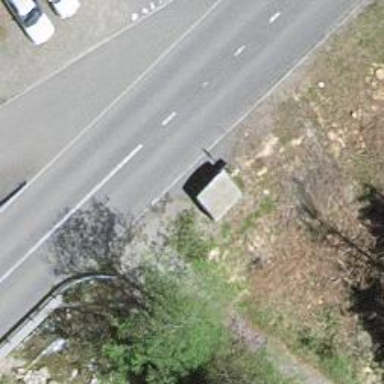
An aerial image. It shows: Platform for public transport is situated by the road.